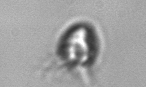
Label: Ciliophora